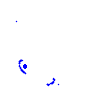
Particle: proton